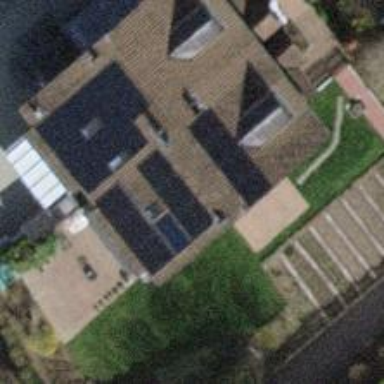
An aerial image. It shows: Small solar photovoltaic panel generator installed on roof.